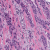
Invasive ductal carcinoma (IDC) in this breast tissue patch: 1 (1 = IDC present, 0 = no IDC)